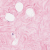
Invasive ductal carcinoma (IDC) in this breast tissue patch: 0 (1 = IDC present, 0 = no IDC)